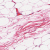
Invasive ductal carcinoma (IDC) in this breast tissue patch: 0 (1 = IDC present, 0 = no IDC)